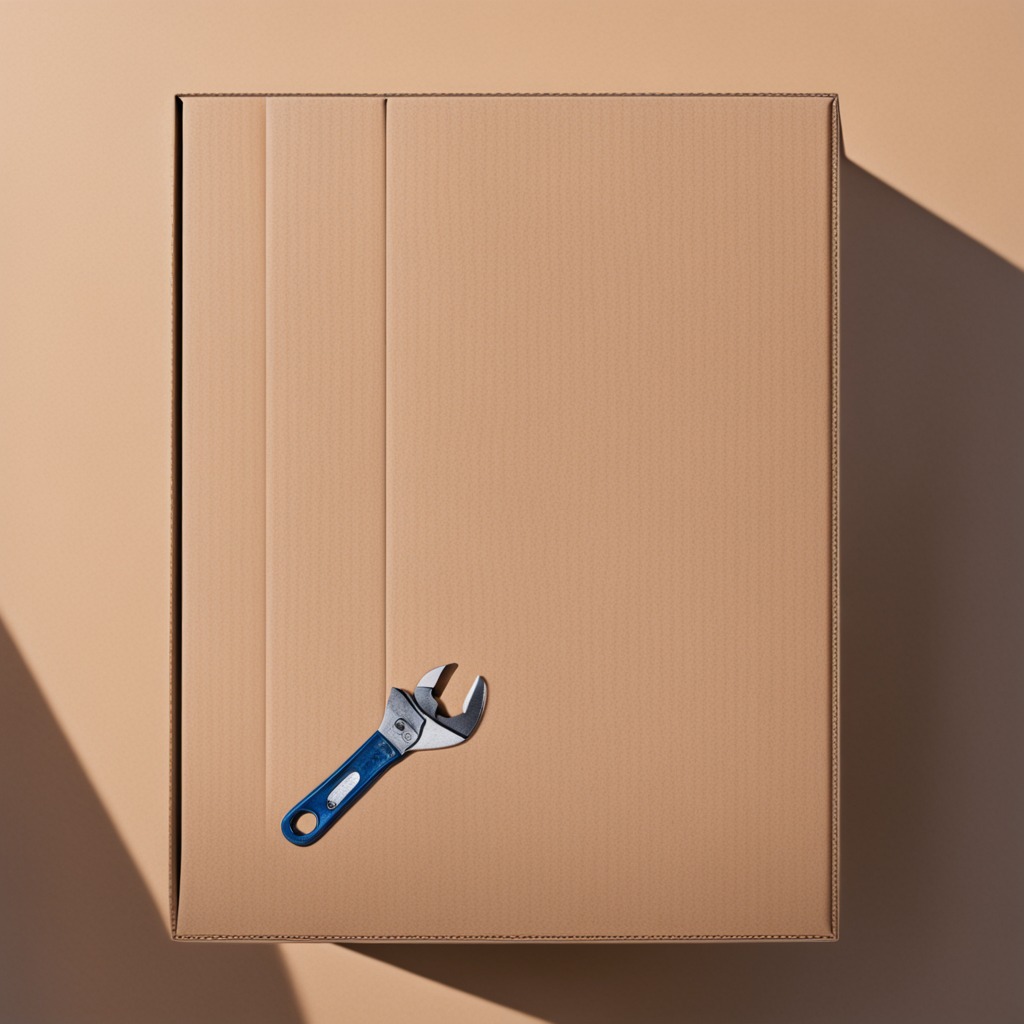
A wrench is lying on a cardboard box surface in an outdoor workshop during daytime bright natural light soft shadows slightly creased but